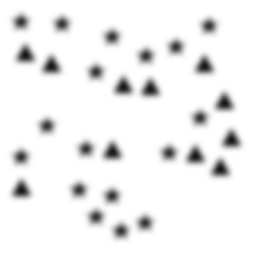
Squares: 0
Triangles: 11
Stars: 17
Total shapes: 28